Interaction volume radius: 5 \u00c5
Interaction volume height: 25 \u00c5
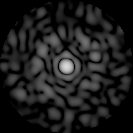
Disorder parameter: 0.8314